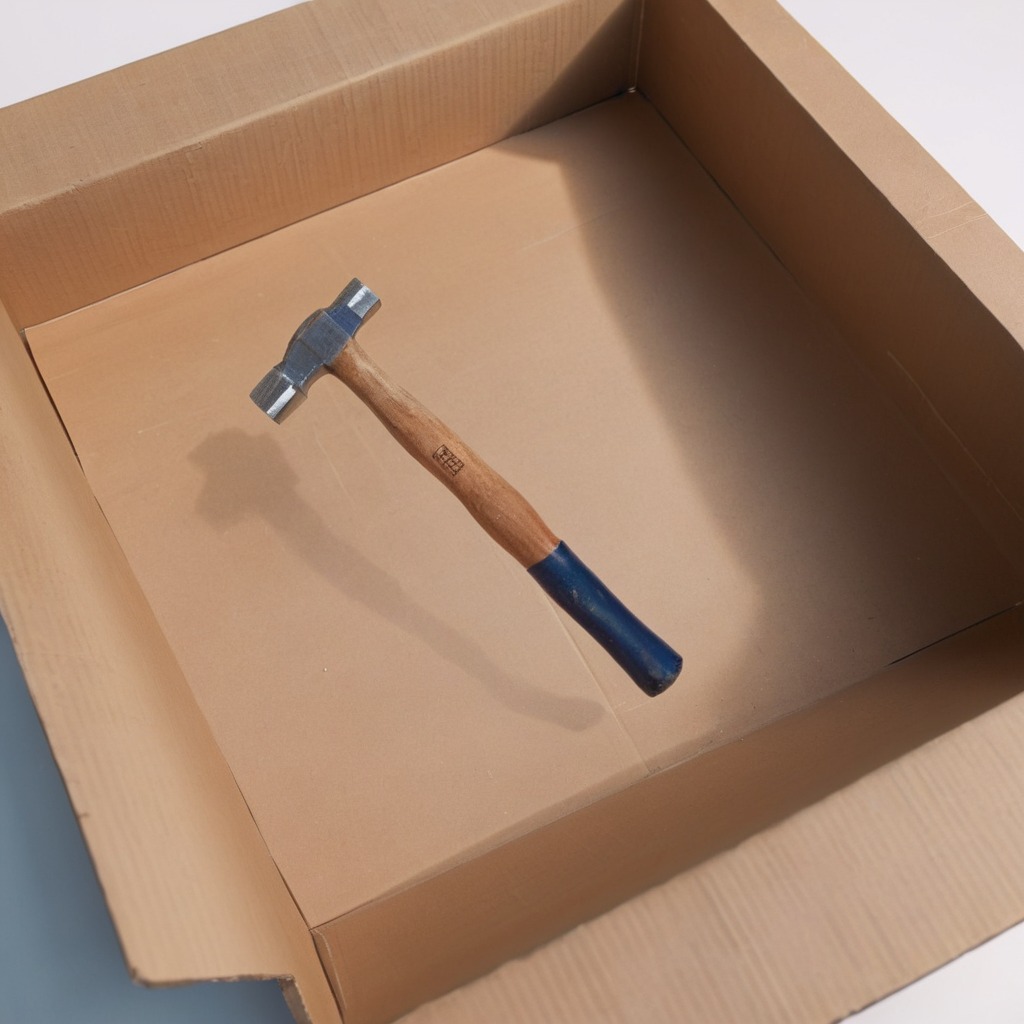
A hammer lies on a clean dry cardboard box surface in an outdoor workshop during daytime bright natural light soft shadows slightly creased but